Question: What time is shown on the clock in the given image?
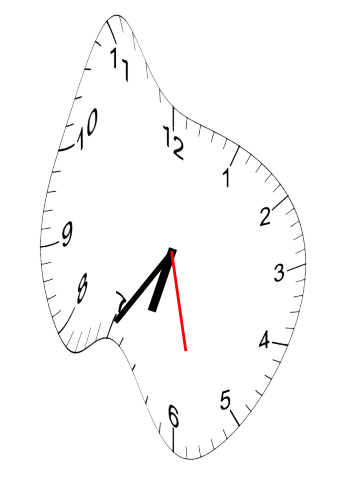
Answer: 06:35:28